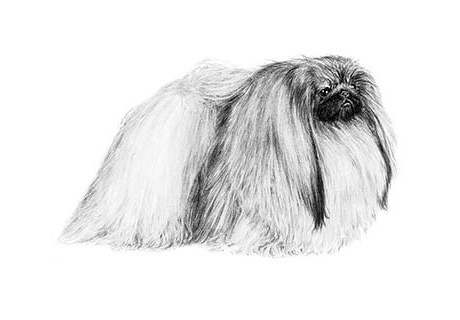
Label: Pekinese, Pekingese, Peke